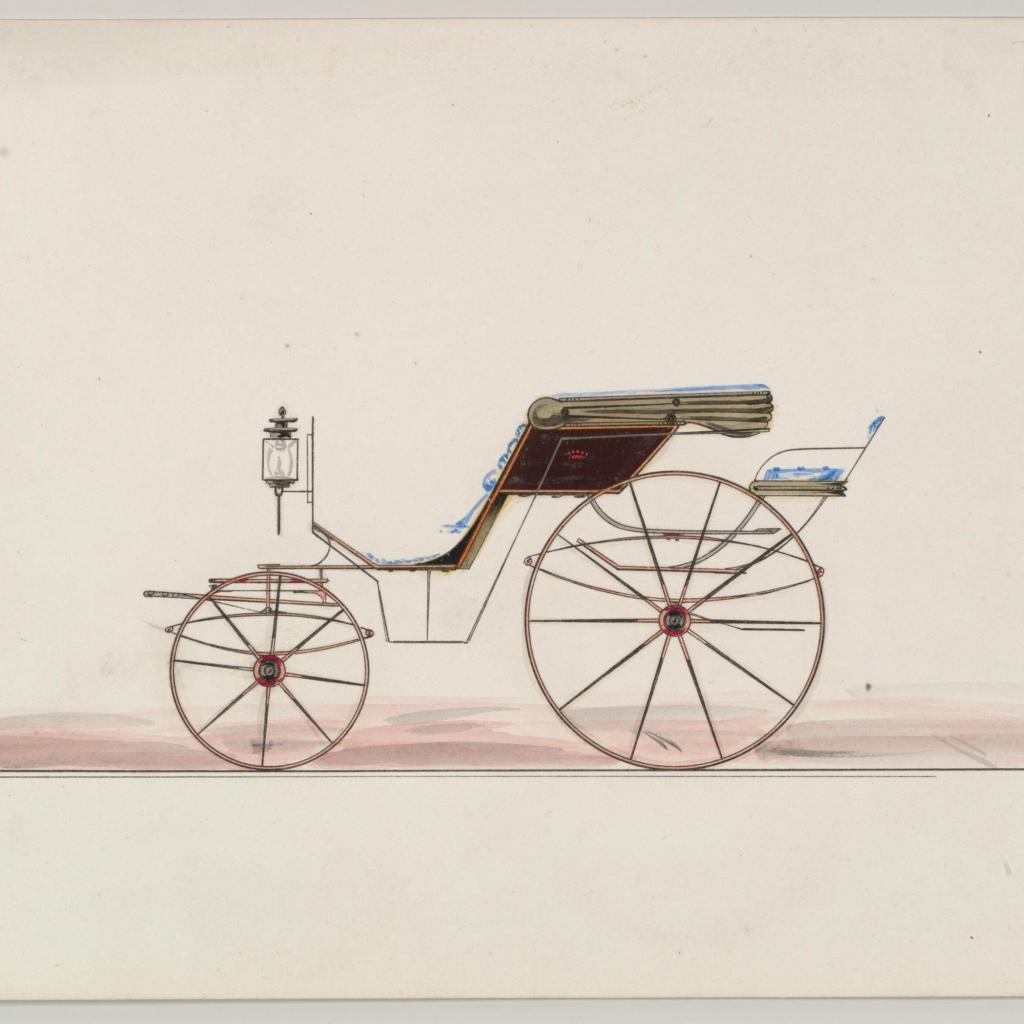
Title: Phaeton (unnumbered)
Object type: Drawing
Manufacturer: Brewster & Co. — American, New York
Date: second half 19th century
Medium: Watercolor, ink, gouache and gum arabic
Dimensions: Sheet: 6 1/16 × 9 1/4 in. (15.4 × 23.5 cm)
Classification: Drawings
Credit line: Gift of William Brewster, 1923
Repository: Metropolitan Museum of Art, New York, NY